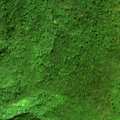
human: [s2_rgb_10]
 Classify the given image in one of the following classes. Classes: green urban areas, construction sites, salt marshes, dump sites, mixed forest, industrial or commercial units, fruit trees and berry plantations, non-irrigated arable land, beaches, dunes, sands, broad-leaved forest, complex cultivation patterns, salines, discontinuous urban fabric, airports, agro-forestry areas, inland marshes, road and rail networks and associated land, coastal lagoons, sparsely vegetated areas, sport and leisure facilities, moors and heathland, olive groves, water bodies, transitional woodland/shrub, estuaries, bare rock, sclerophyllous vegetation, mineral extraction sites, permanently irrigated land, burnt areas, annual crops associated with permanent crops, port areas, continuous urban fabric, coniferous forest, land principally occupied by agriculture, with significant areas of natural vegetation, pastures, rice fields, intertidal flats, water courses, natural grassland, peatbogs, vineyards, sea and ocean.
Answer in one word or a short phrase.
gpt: broad-leaved forest